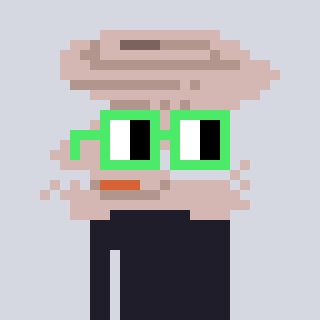
a pixel art character with square light green glasses, a tornado-shaped head and a redpinkish-colored body on a cool background